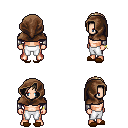
a pixel art fantasy rpg character, male body template, human, light skin, steel arm armor, white pants, white blonde parted hairstyle, cloth hood, bracelets, brown slippers, four views (front, back, left, right), 2x2 character sprite sheet, small pixel art, hard edges, no anti-aliasing